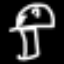
Label: mushroom